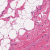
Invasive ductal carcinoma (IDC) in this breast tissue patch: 0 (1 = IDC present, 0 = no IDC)